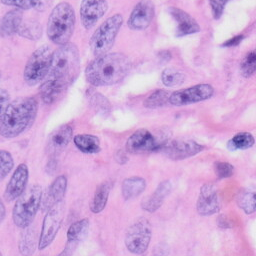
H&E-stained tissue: Skin